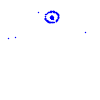
Particle: proton